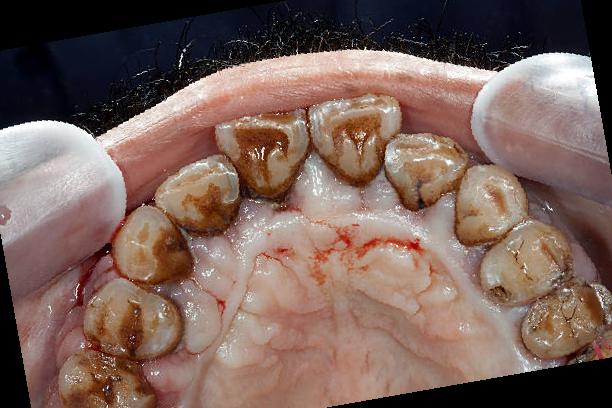
Condition: Gingivitis